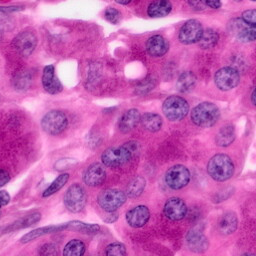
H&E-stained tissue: Pancreatic